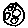
Label: moon